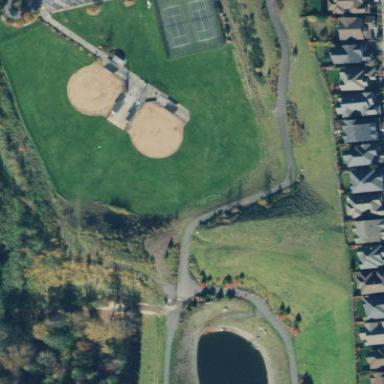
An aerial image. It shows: Baseball pitch for leisure land activities.